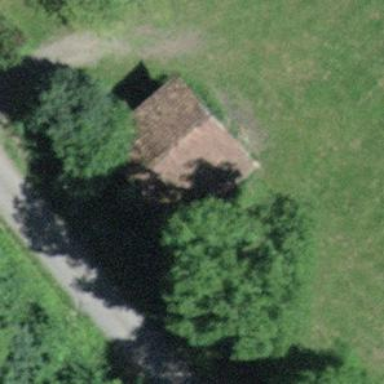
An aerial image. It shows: Barn.